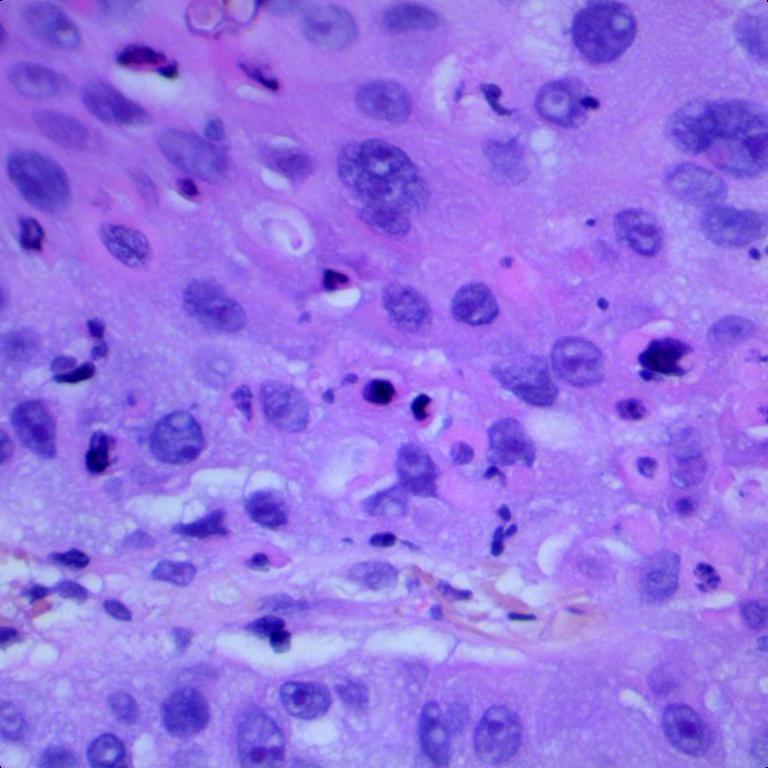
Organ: lung
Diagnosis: squamous carcinomas